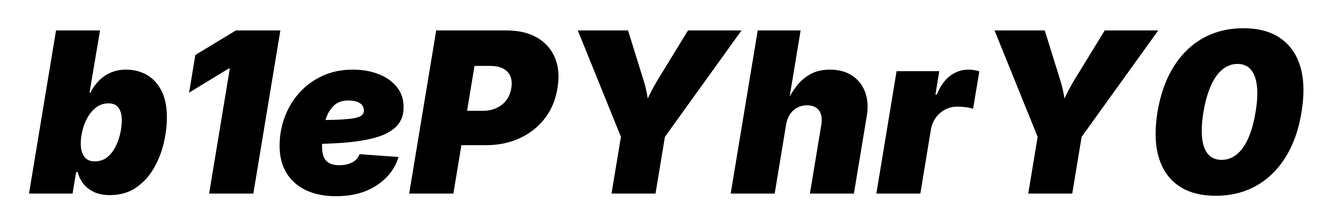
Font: Inter-Italic_Black_Italic